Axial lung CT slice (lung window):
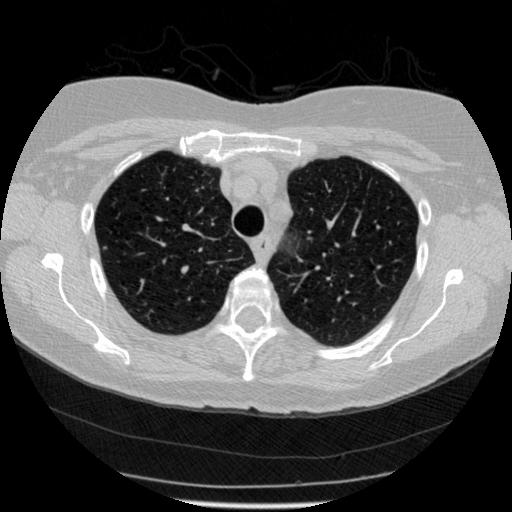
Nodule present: no